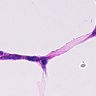
Metastatic tissue present: no